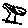
Label: bird